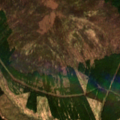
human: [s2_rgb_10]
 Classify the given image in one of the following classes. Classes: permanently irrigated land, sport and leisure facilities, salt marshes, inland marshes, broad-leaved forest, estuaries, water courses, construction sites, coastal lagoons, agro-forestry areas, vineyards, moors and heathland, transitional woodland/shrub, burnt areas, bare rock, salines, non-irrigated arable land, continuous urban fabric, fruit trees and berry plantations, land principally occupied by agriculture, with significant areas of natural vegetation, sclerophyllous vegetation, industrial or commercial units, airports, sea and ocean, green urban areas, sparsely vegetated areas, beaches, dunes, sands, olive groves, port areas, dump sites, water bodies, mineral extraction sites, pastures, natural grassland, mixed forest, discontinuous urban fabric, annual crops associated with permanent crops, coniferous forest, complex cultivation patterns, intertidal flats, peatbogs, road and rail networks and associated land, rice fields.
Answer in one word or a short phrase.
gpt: coniferous forest, moors and heathland, transitional woodland/shrub